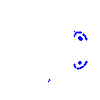
Particle: pion